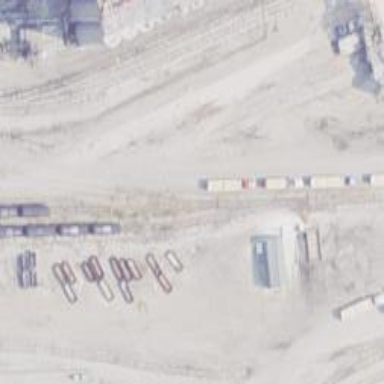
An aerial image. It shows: Railway yard in service.